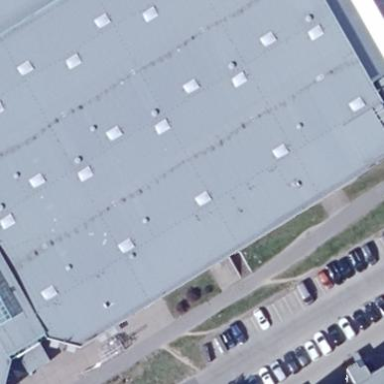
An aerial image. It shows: Parking area with surface.